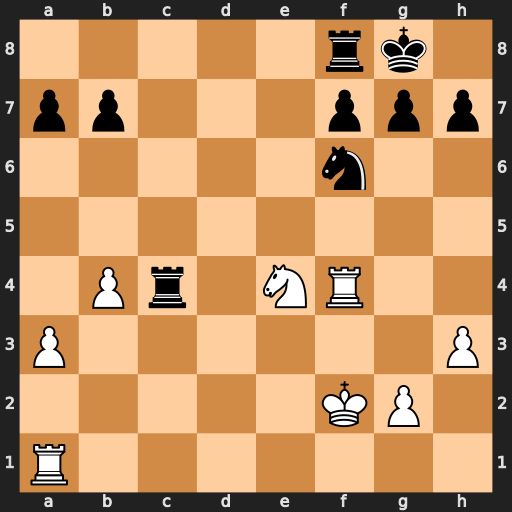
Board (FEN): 5rk1/pp3ppp/5n2/8/1Pr1NR2/P6P/5KP1/R7
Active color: w
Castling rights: -
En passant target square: -
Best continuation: Nxf6+ gxf6 Rxc4